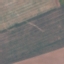
Land use / land cover class: AnnualCrop